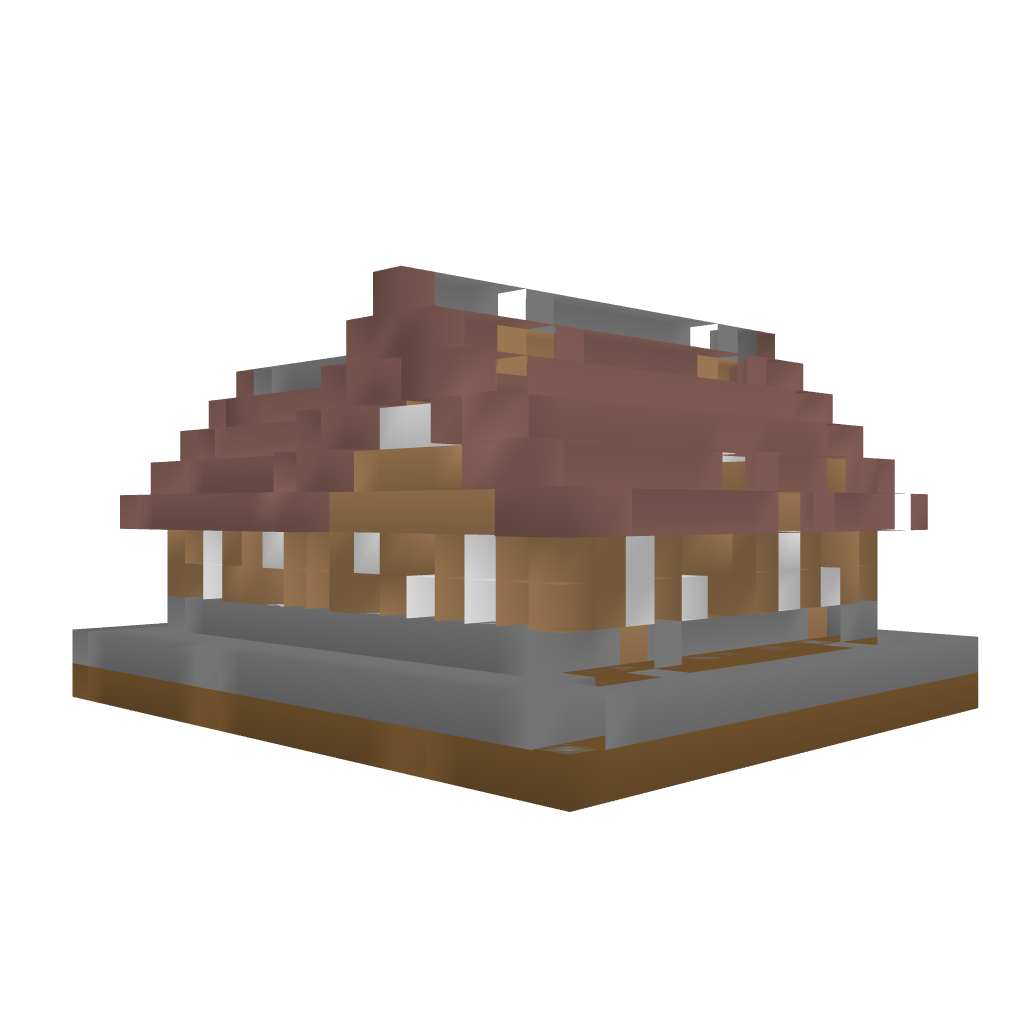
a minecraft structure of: Survival Home 2 bad low quality